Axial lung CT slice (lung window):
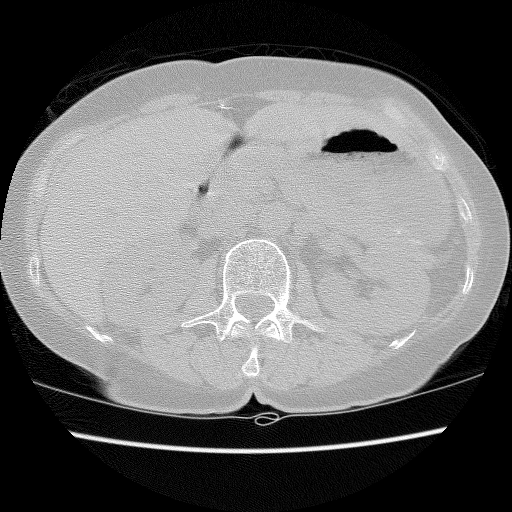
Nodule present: no